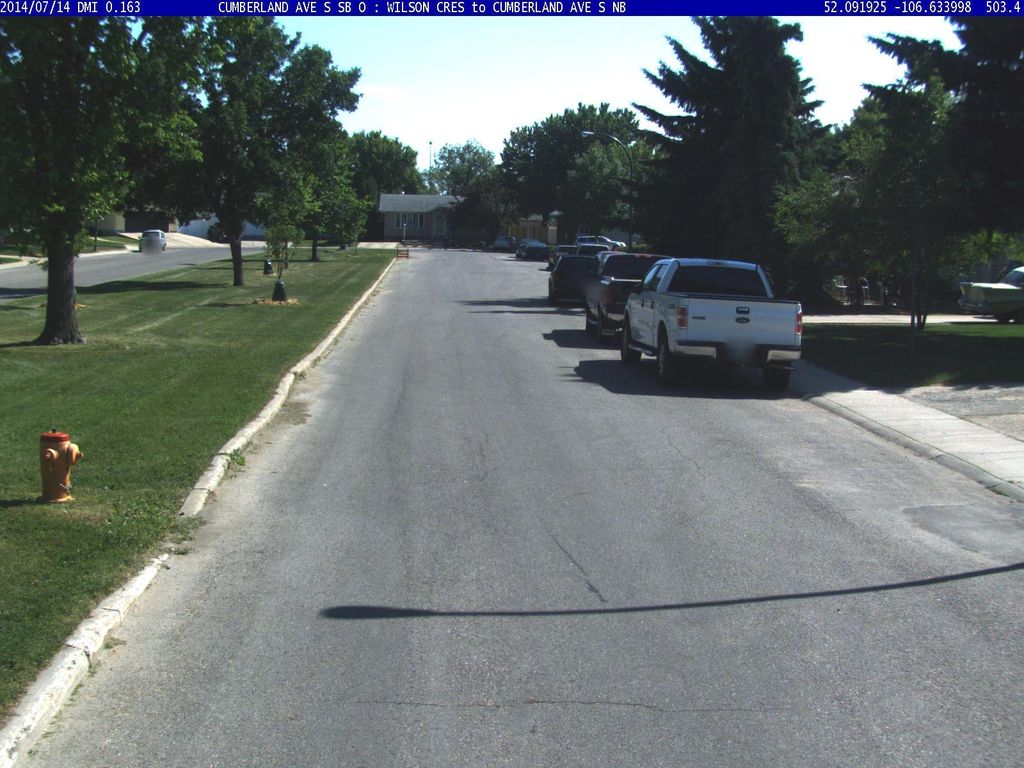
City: saskatoon